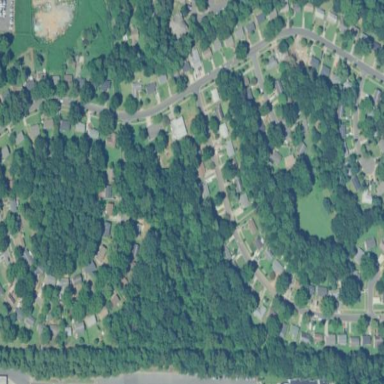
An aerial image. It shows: Residential area composed of single-family homes.